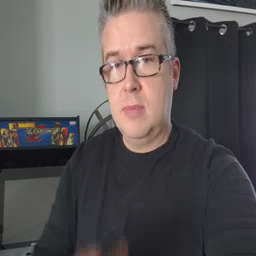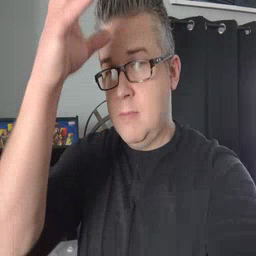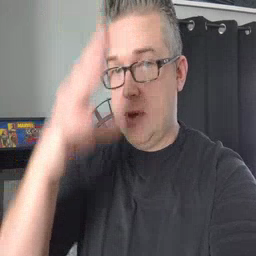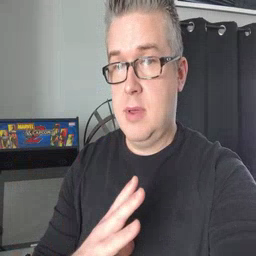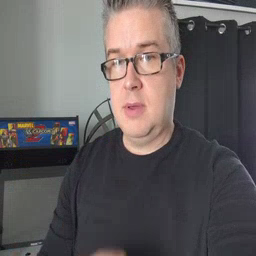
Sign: man